Question: For my Excel sheet, I'd like to create a column that searches a cell from a specific list of values and displays all the values that were contained in it.

I have a column with "instructions" that mention certain document names within them. In another column, I want to show all the document names that were detected from the instructions column. There is a separate column (not shown) that contains a master list of all possible documents, from which the search is based off of.
At the current moment, I have an extremely long formula:
'''
=IF(ISNUMBER(SEARCH(Sheet2!F$3, I4)), Sheet2!F$3& CHAR(10),
IF(ISNUMBER(SEARCH(Sheet2!F$4, I4)), Sheet2!F$4& CHAR(10),
IF(ISNUMBER(SEARCH(Sheet2!F$5, I4)), Sheet2!F$5& CHAR(10), .... etc.
'''
The biggest problem is that it only returns one of the values (Document names), in addition to being very long and inefficient.
I've also tried using:
'''
=SUMPRODUCT(--ISNUMBER(SEARCH(F18:F20, H19)))>0
'''
But this only returns a 'TRUE'/'FALSE' and not all the values.
I'd like to be able to search using an array of the document column and return all the values that were contained in the "instructions" cells.
I've looked at multiple related questions on stackoverflow, but I couldn't find one that was able to link the different elements of multiple value search (from array and its containment in a cell), multiple value return (in a single cell). I definitely don't want to hard code the values into the formula either, so how would you approach this?
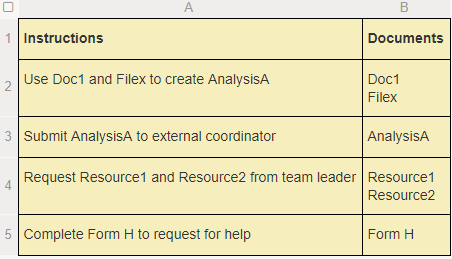
Answer: Use TEXTJOIN:
'''
=TEXTJOIN(CHAR(10),TRUE,IF(ISNUMBER(SEARCH(Sheet2!F$3:F$10,I4)),Sheet2!F$3:F$10,""))
'''
This is an array formula. It requires that one confirms it with Ctrl-Shift-Enter instead of Enter when exiting Edit mode.
TEXTJOIN was introduced with Office 365 Excel.
---
If you do not have Office 365 Excel then you can modify your long formula. Do not nest the IFs but concatenate them and put the 'CHAR(10)' before each. like so:
'''
=MID(IF(ISNUMBER(SEARCH(Sheet2!F$3, I4)), CHAR(10) & Sheet2!F$3,"") &
IF(ISNUMBER(SEARCH(Sheet2!F$4, I4)), CHAR(10) & Sheet2!F$4,"") &
IF(ISNUMBER(SEARCH(Sheet2!F$5, I4)), CHAR(10) & Sheet2!F$5,"") & ...,2,999)
'''
Where the '...' is the rest of the list.